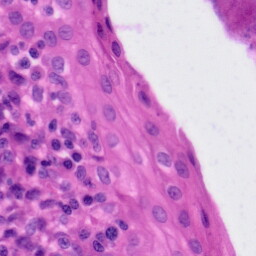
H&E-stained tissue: Tonsil